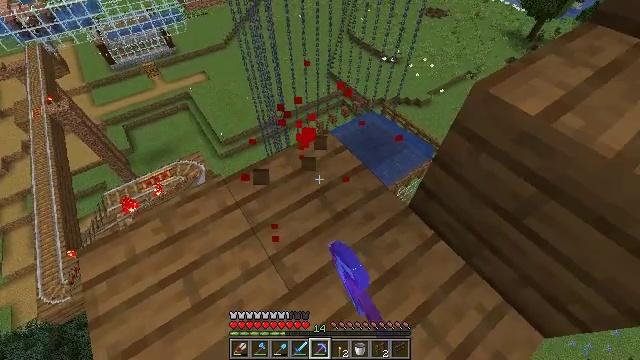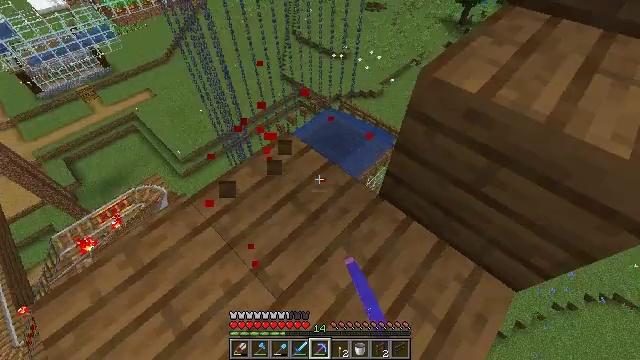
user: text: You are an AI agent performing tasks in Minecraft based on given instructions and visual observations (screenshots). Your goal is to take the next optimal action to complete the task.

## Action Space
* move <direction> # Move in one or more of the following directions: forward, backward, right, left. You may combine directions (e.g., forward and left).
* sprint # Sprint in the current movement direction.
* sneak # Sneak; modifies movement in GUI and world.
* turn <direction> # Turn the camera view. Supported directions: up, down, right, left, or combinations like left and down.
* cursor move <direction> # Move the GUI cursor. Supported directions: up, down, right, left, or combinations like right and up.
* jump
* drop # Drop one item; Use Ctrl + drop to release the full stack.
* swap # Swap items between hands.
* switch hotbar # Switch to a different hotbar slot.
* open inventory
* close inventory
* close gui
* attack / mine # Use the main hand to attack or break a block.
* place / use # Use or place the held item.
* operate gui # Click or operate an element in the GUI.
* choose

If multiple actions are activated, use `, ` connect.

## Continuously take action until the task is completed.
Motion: motion action
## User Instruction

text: Remove the redstone torch from its position.
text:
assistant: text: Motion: turn right
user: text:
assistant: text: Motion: no_op